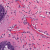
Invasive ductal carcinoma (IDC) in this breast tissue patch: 0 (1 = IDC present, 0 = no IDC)